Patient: sex F, age 56
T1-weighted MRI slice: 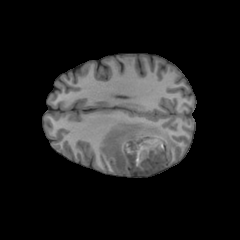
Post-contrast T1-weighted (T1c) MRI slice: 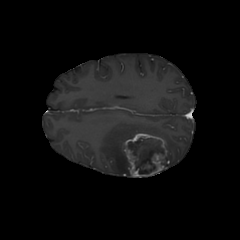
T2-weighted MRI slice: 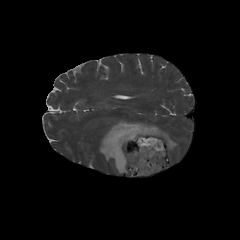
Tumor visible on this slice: yes
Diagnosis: Glioblastoma, IDH-wildtype
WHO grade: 4